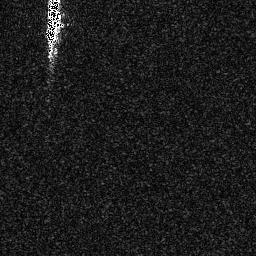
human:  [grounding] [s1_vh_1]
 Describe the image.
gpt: In the satellite image, there is  <ref>1 medium ship </ref> <box>[[16, 0, 24, 18, 0]]</box> located at top left.